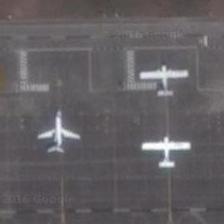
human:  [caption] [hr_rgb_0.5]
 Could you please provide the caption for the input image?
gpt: three planes are parked on an airport .

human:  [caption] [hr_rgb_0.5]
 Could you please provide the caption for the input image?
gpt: there are several planes on the apron .

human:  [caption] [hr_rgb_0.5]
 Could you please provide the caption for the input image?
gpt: three white planes are on an airport .

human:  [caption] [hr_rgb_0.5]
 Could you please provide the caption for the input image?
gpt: three planes are parked in the airport .

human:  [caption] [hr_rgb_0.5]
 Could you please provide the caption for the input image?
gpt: three planes are parked on an airport .